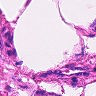
Metastatic tissue present: no